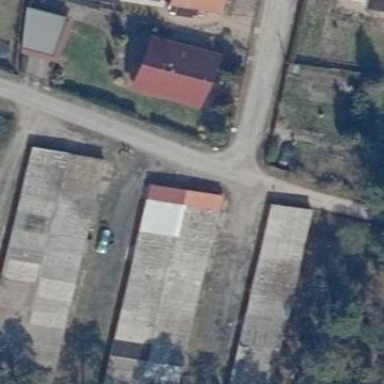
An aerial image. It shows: Group of garages.